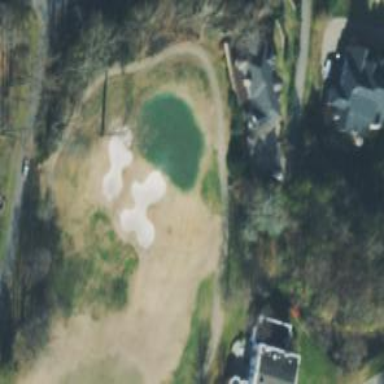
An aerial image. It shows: View of golf hole.